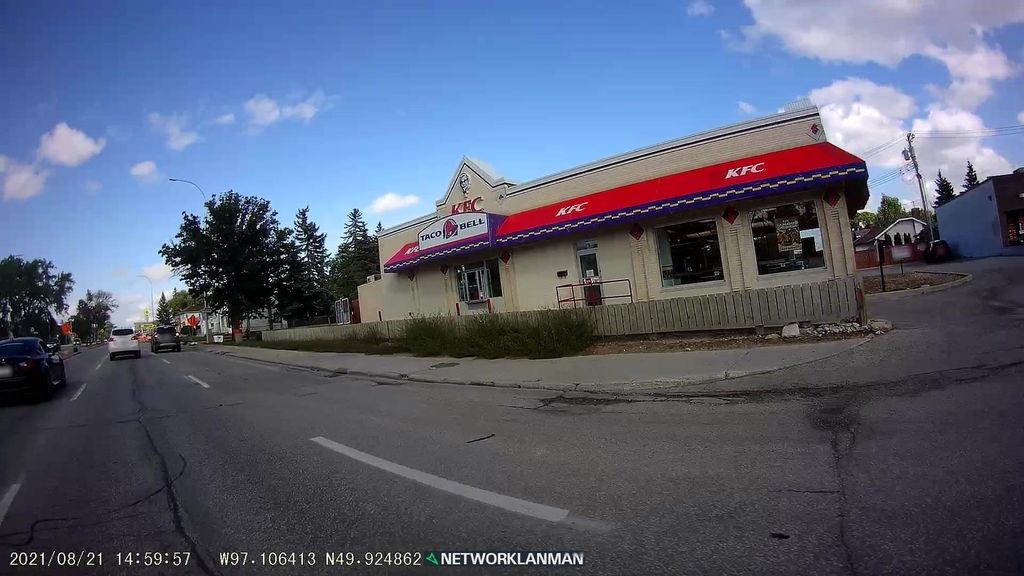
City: winnipeg